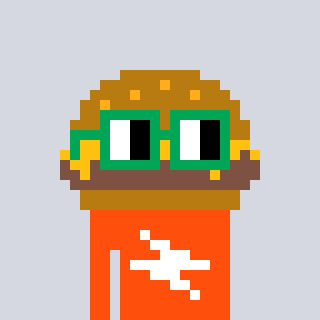
a pixel art character with square green glasses, a burger-shaped head and a orange-colored body on a cool background